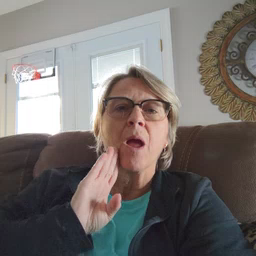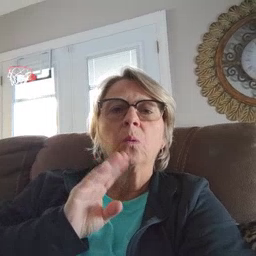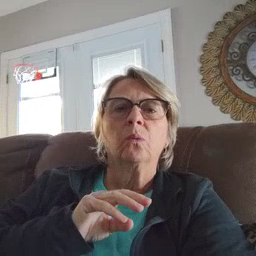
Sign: brown